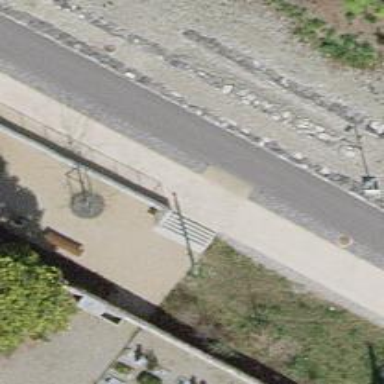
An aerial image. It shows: Set of concrete steps.